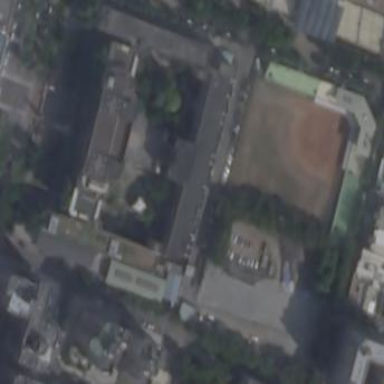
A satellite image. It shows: School that also serves as assembly point in case of emergency. It provides shelter facilities as well.